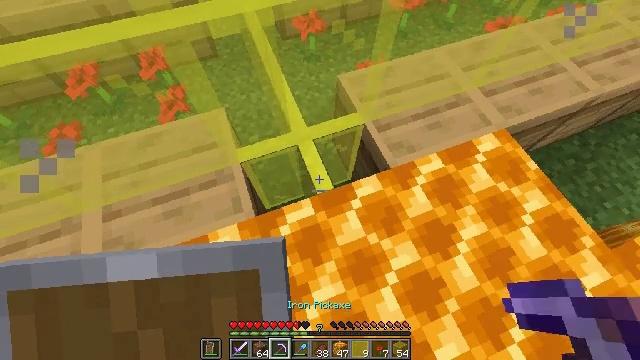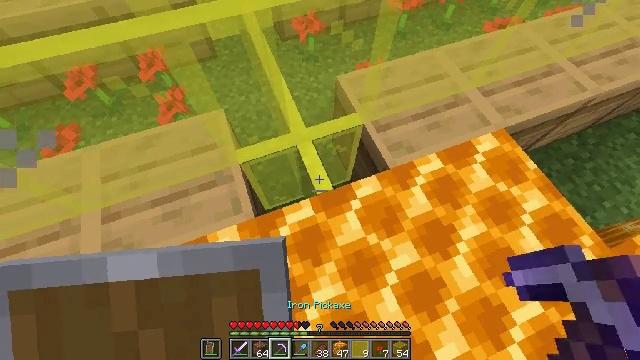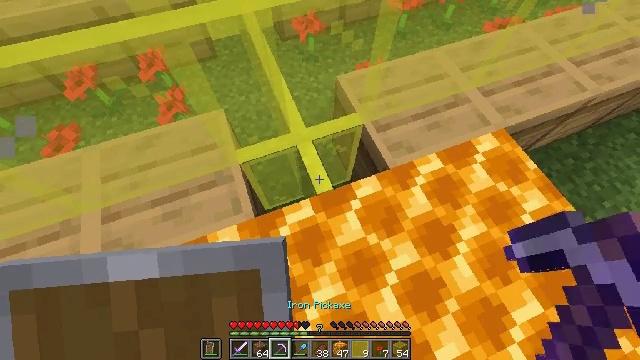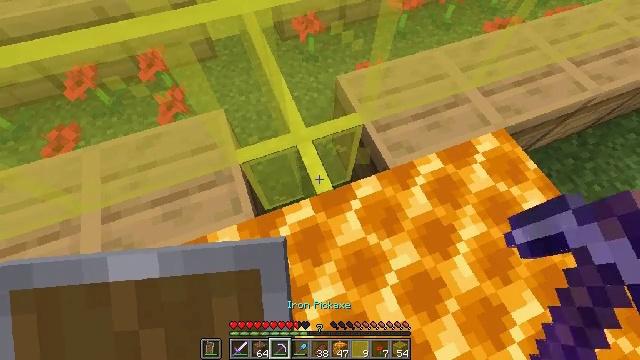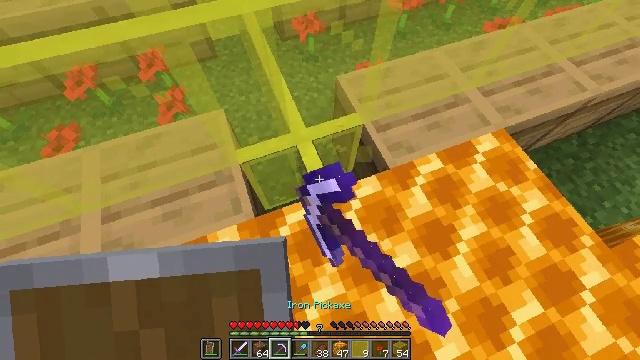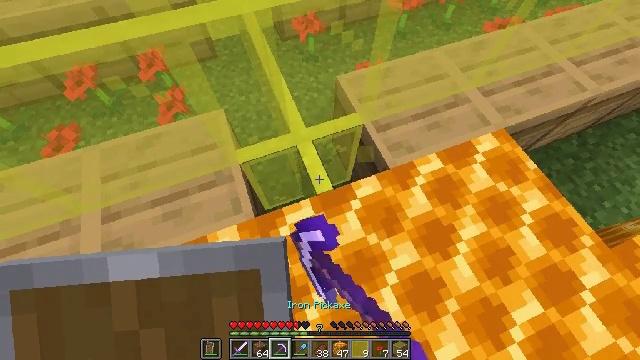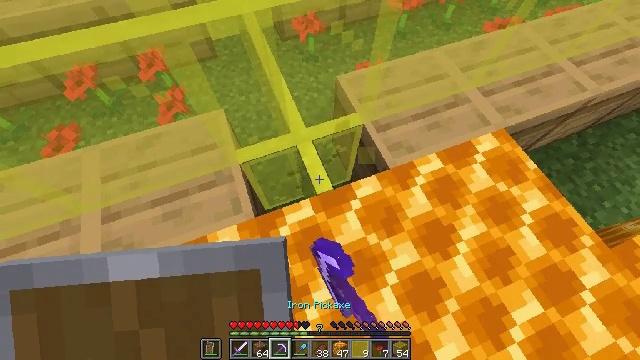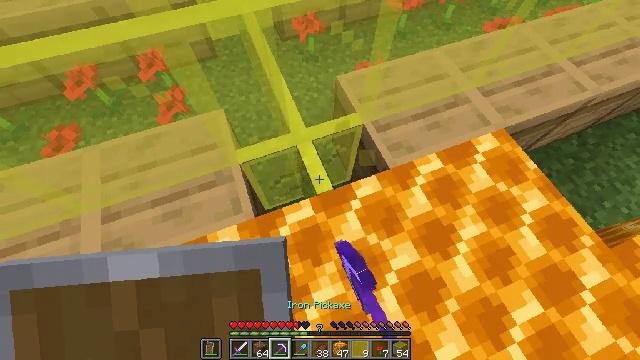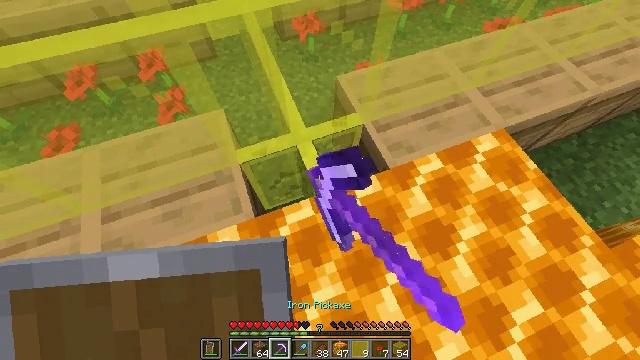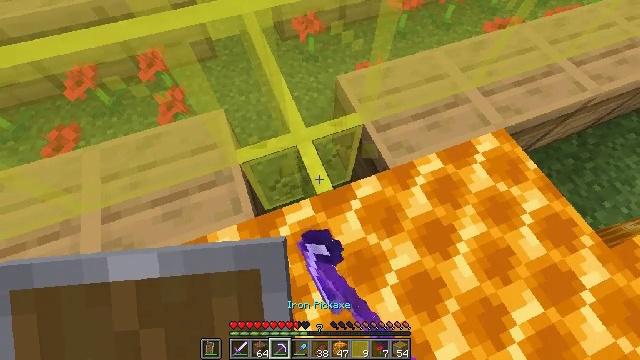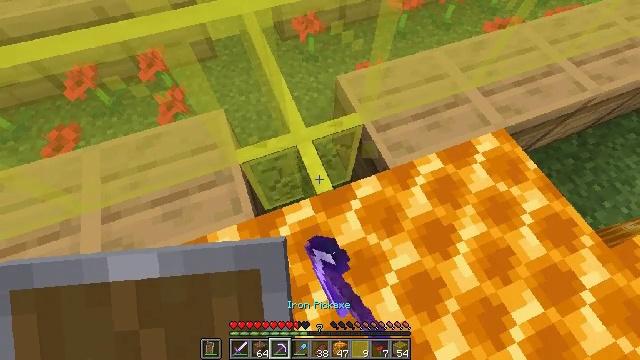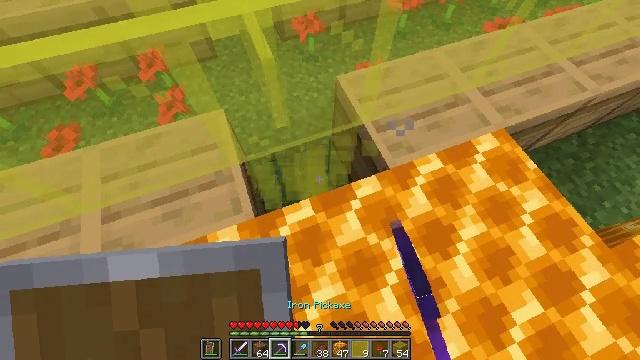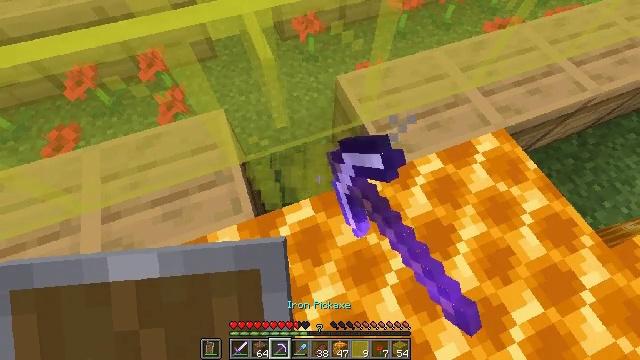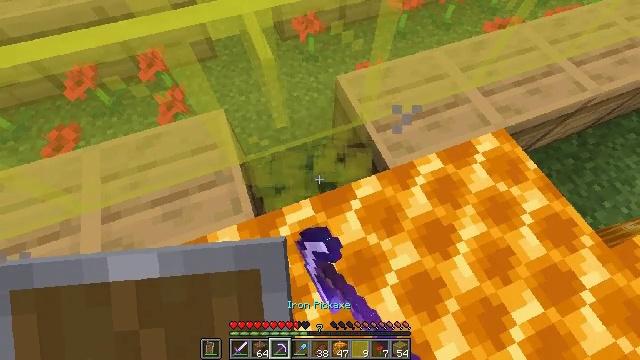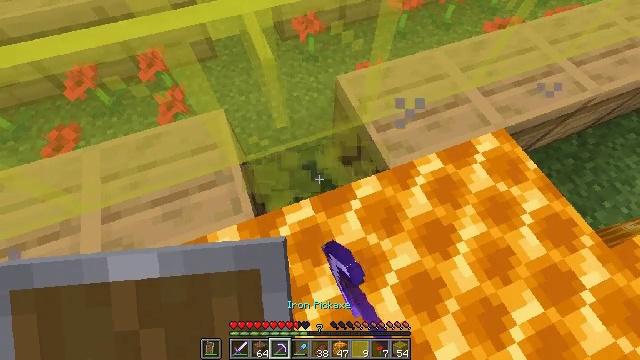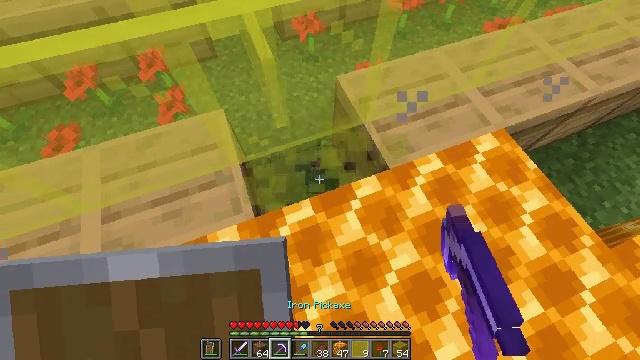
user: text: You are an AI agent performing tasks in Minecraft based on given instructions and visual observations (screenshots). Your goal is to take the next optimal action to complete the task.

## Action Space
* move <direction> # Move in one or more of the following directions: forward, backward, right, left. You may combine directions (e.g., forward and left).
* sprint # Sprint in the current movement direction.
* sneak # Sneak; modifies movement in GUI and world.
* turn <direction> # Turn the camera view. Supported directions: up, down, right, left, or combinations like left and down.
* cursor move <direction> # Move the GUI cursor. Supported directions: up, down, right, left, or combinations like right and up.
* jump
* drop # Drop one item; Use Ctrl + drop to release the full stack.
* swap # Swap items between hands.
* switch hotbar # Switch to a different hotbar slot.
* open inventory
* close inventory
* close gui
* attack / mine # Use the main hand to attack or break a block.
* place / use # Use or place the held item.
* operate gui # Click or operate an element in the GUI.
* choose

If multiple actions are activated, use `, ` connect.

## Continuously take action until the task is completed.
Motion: motion action
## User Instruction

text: Gather the yellow stained glass pane from the structure.
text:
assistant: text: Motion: no_op
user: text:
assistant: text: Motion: no_op
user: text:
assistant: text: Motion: attack / mine
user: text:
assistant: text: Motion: attack / mine
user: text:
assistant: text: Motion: attack / mine
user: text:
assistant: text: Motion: attack / mine
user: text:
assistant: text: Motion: attack / mine
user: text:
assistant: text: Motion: attack / mine
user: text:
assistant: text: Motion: attack / mine
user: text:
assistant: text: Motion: attack / mine
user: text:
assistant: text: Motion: attack / mine
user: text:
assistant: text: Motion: attack / mine
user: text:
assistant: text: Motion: attack / mine
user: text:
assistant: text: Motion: attack / mine
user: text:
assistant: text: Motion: attack / mine
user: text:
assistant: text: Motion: attack / mine